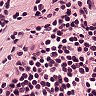
Metastatic tissue present: no